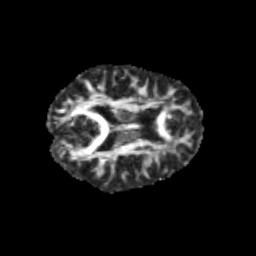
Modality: FA
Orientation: axial
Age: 12
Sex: female
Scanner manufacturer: siemens
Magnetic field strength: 3 T
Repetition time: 3.8 s
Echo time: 0.07 s